Field crop: maize
Growth stage: 2
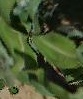
Species: maize